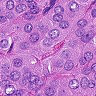
Metastatic tissue present: yes